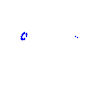
Particle: kaon